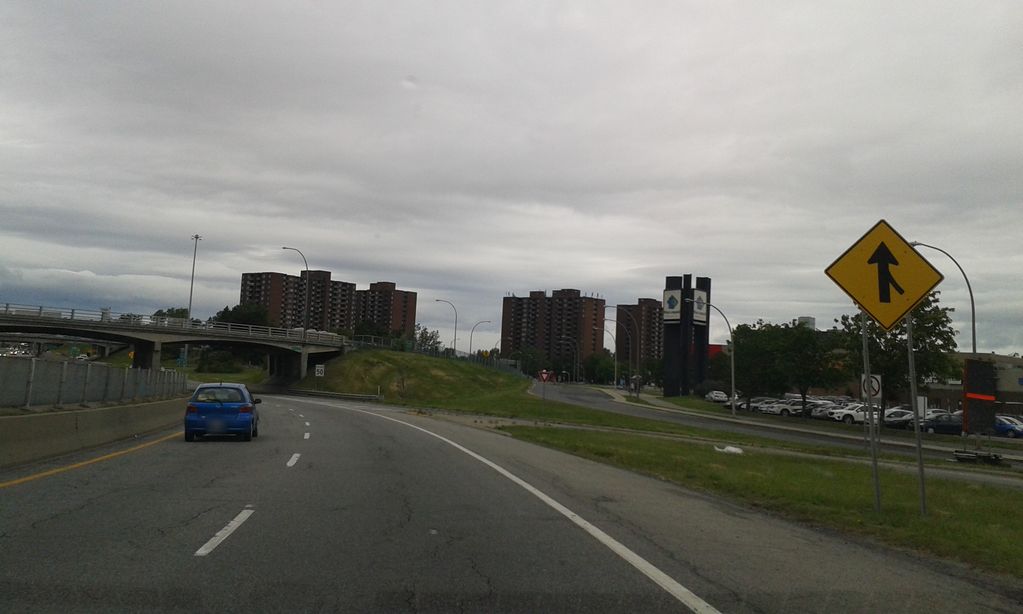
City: montreal